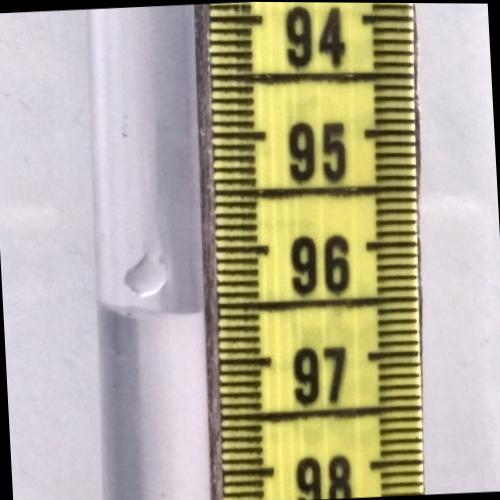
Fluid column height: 96.6 cm